Question: I have created a small demo in C# .Net Win-form, below is screenshot of my demo.

Above screenshot have two buttons with font color and font named, when I clicked on Font Color then appear a color dialog box and we can give the label color by select any color from color dialog box and when I clicked on Font button then appear a font dialog box which is help to give the font style, font size and font family. It works perfectly. But my problem is that I want to maintain font and font color state (means after restarting this project maintain the given font and font color).
Thank You!
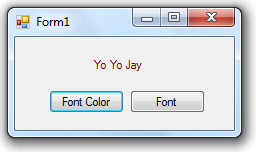
Answer: Use <URL> to persist the values across runs.